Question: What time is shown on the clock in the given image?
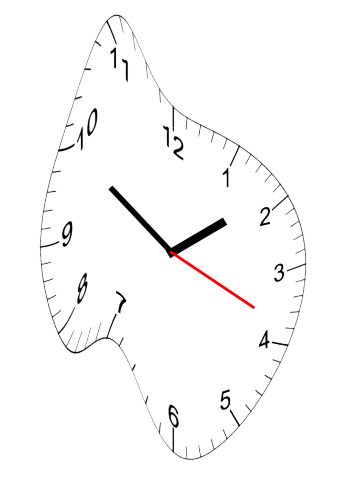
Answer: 01:50:19